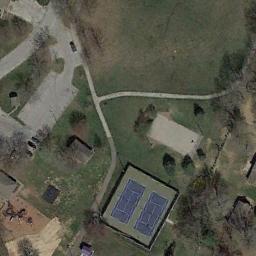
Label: tennis_court